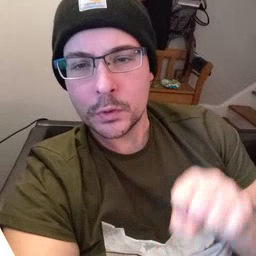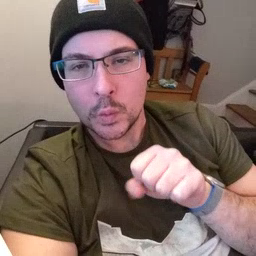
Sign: shoe